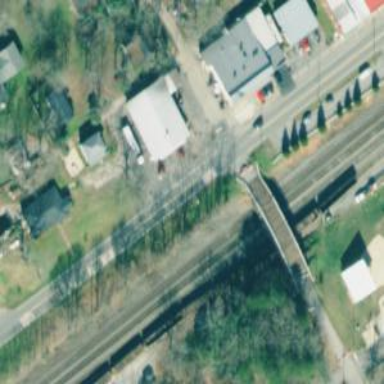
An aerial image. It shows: Residential road with bridge.